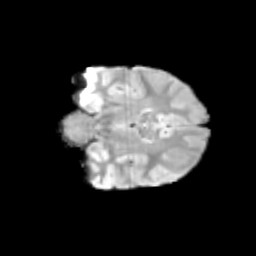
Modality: T2w
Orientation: coronal
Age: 9
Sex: male
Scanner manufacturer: siemens
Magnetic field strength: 3 T
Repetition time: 3.8 s
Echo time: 0.07 s